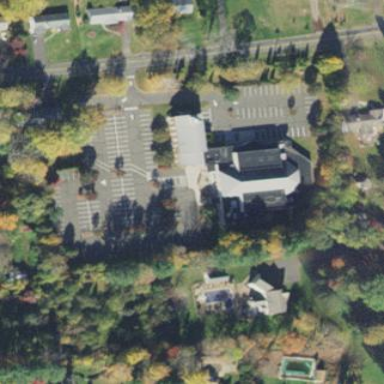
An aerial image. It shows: Building that serves as place of worship.